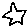
Label: star